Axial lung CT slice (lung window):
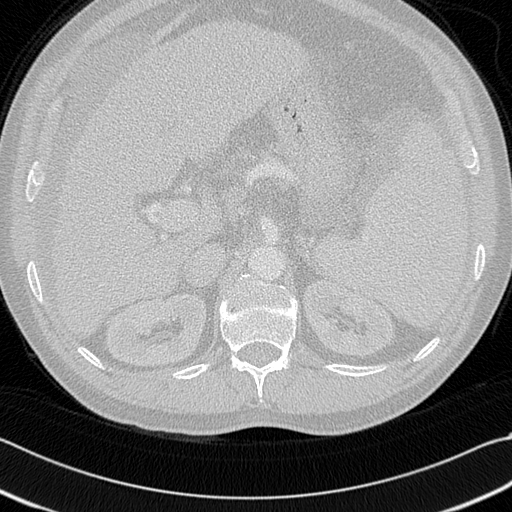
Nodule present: no